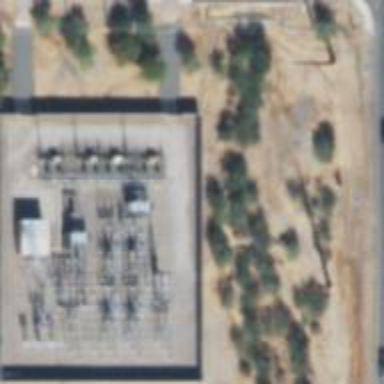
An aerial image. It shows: Distribution level power substation.